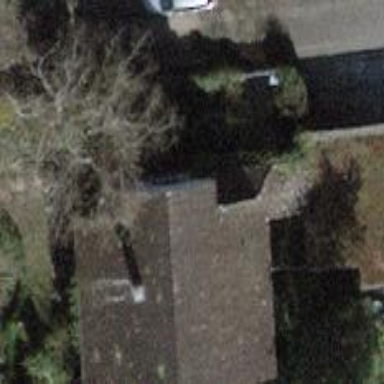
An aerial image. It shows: Building with tile roof.